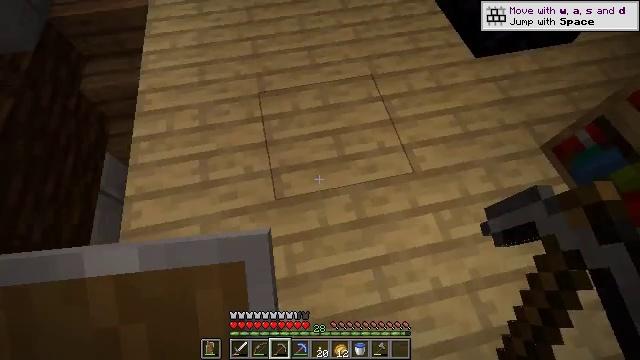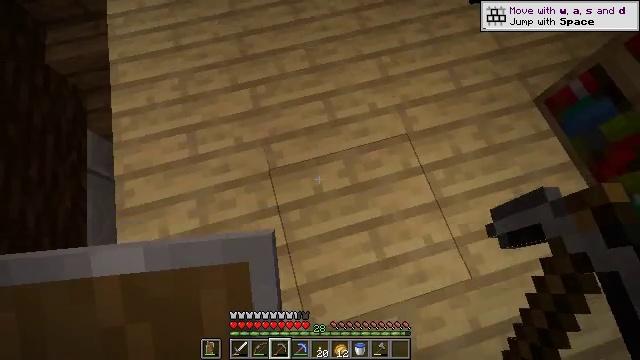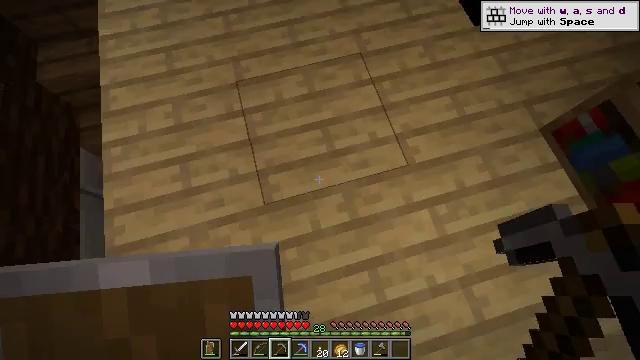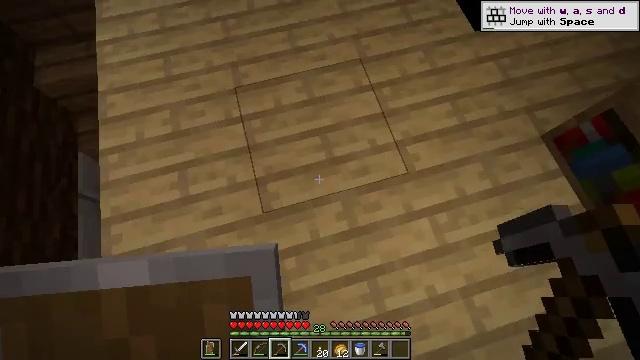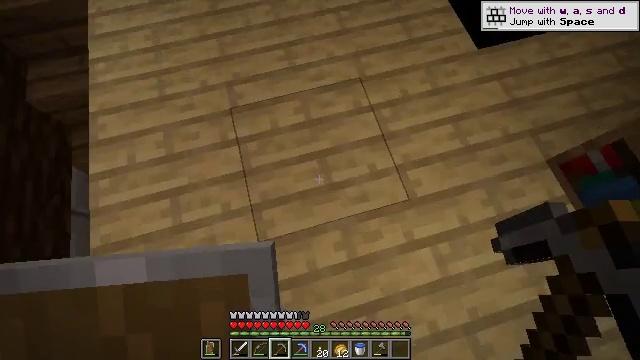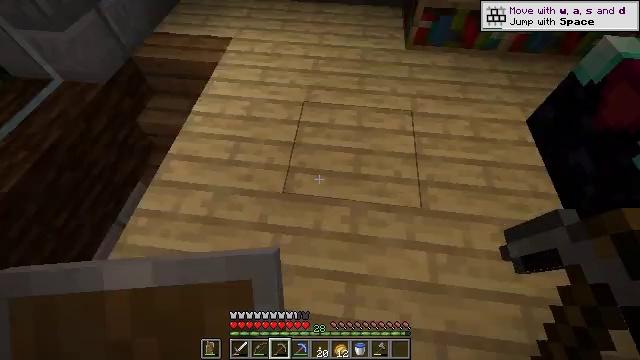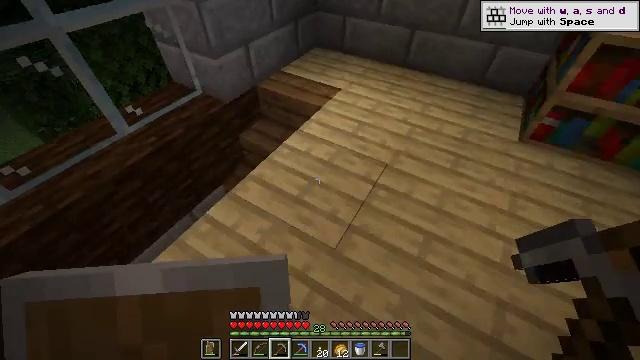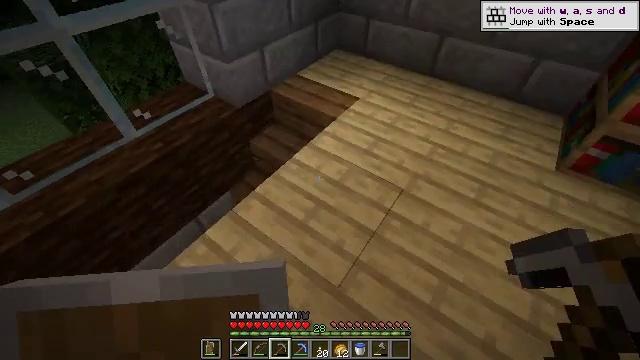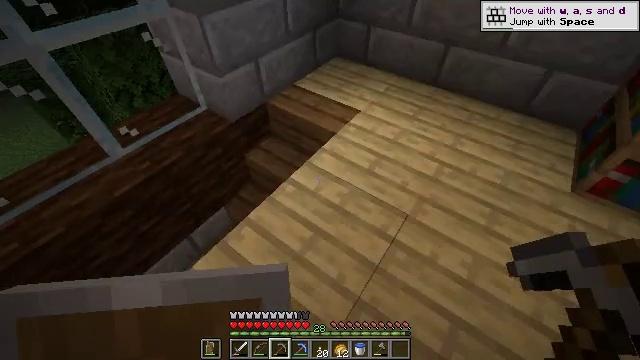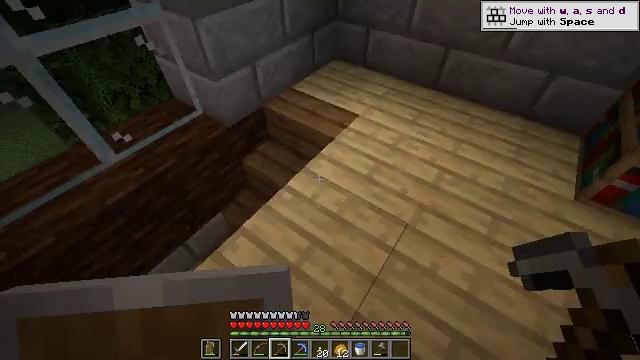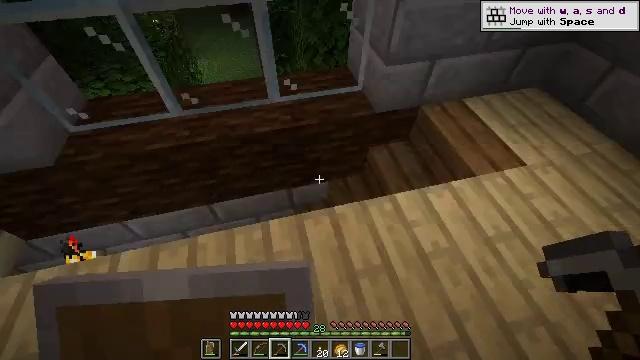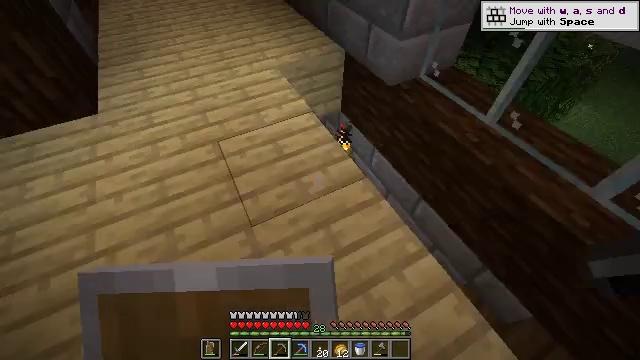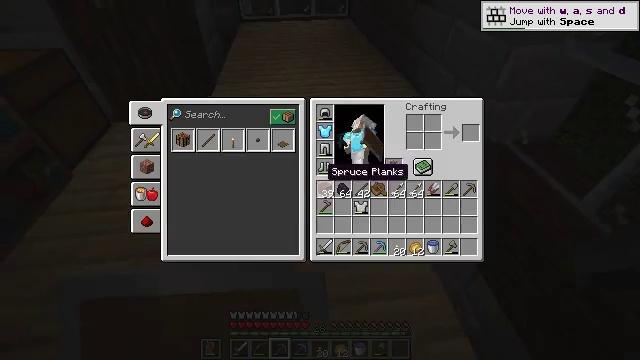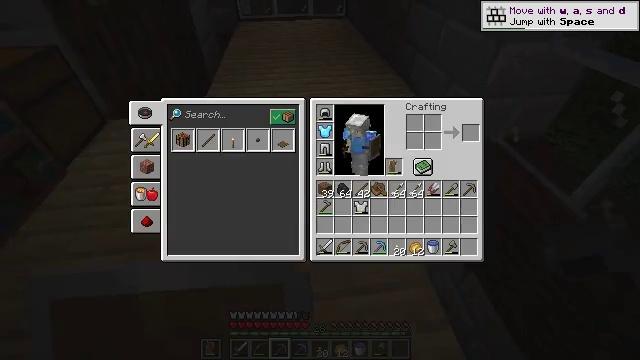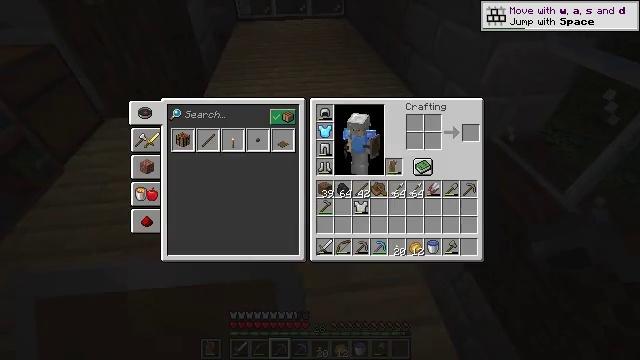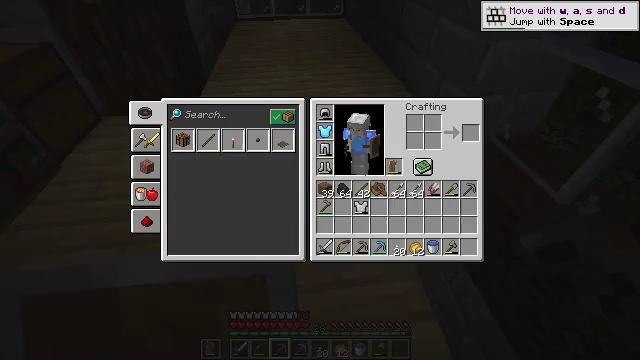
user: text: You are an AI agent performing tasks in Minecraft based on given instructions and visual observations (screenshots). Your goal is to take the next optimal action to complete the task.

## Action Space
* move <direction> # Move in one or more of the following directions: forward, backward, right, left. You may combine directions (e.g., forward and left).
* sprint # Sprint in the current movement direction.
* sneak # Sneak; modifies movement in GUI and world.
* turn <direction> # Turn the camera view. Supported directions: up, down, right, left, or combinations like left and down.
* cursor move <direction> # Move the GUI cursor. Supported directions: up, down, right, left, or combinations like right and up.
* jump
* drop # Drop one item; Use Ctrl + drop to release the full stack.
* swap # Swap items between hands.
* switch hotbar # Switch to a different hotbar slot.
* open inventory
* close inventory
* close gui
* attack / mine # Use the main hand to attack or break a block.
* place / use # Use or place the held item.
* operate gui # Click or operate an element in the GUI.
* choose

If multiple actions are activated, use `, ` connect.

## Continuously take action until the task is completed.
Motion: motion action
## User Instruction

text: Combine materials in the crafting table to get a smooth stone slab.
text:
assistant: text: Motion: move forward, turn right and down, attack / mine
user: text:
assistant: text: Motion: move forward, attack / mine
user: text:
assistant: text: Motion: move forward, attack / mine
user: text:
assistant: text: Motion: move forward, attack / mine
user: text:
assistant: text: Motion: move forward, turn left and up, attack / mine
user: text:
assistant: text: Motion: move forward, turn left and up, attack / mine
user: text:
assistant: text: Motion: move forward, turn left and down, attack / mine
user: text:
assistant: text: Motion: move forward, attack / mine
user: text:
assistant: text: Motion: move forward and move right, attack / mine
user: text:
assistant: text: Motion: move forward and move right, turn left and down, attack / mine
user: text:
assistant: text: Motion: move forward and move right, turn left, attack / mine
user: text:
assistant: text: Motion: move forward and move right, turn left and up, attack / mine, open inventory
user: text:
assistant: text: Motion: cursor move right and up, operate gui, open inventory
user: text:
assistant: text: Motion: operate gui
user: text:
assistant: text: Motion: operate gui
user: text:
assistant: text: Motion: operate gui
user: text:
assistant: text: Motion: operate gui
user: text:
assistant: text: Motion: operate gui
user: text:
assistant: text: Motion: operate gui
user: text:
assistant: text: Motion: operate gui
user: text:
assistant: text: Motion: operate gui
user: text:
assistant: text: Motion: operate gui
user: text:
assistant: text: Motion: operate gui
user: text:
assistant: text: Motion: operate gui
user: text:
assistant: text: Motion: operate gui
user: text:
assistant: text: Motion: operate gui
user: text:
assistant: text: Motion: operate gui
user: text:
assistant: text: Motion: turn right and down, attack / mine
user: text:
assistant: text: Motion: move right, turn right and down, attack / mine
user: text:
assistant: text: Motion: move forward and move right, turn right, attack / mine